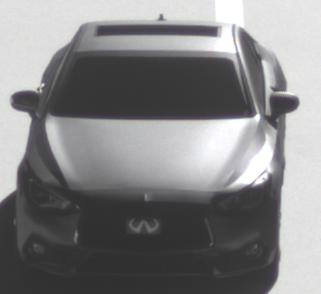
Make: Infiniti
Model: Q60 2.0t
Detailed model: Q60 (V37)
Model produced from: 2016/10
Model produced until: 2018/08
Doors: 2
Color: gray
Road condition: dry road
Daytime: morning or afternoon
Contrast: high contrast